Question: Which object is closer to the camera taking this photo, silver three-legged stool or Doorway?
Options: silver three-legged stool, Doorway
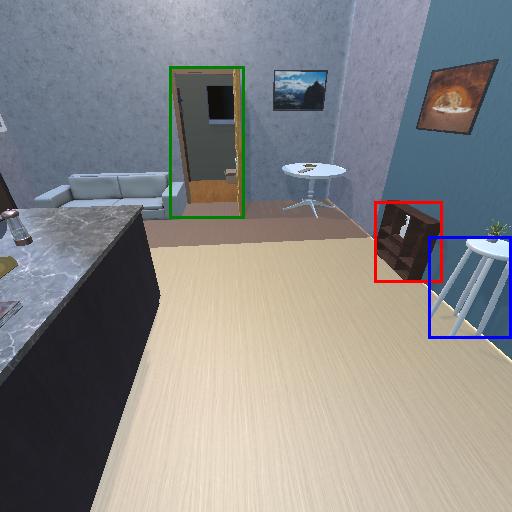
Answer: silver three-legged stool